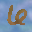
Label: 6